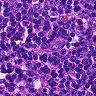
Metastatic tissue present: no